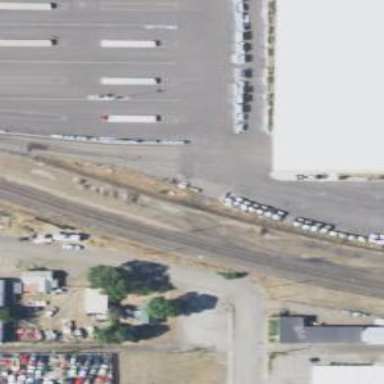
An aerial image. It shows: Railway siding with rails.